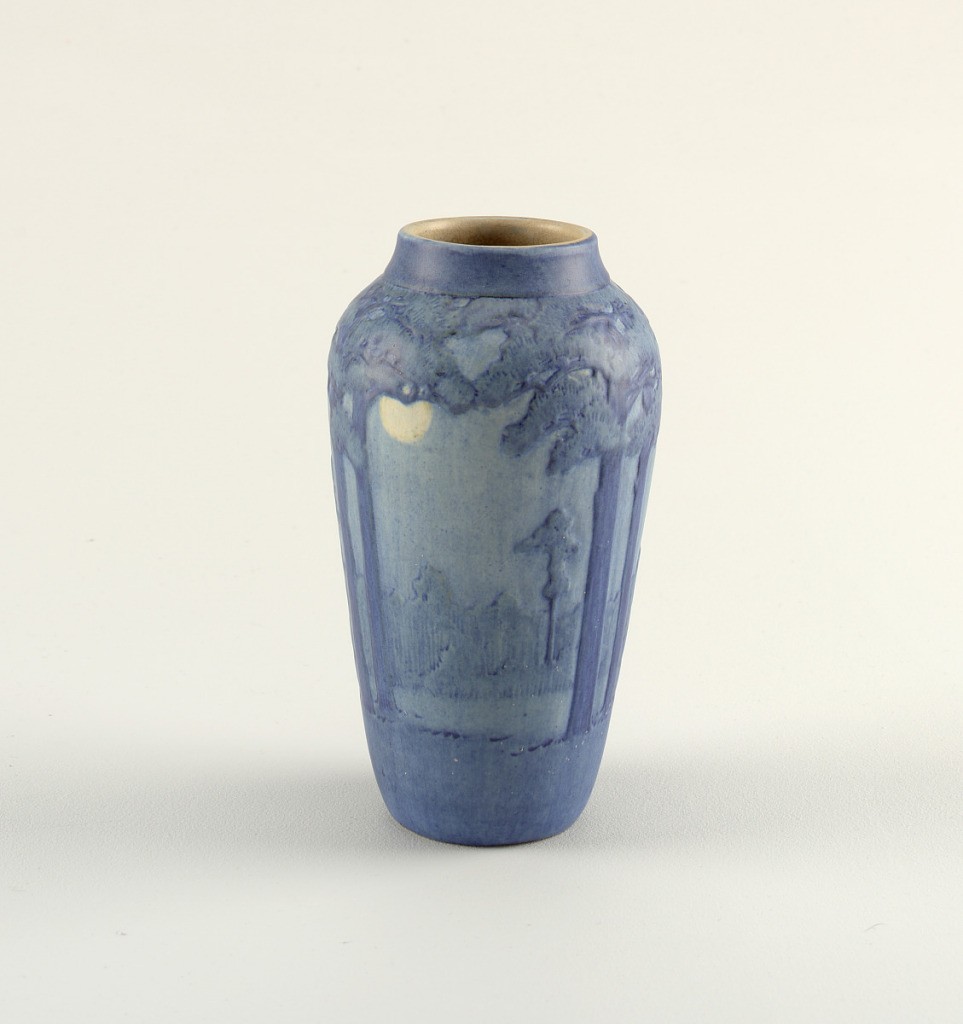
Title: Vase
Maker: Joseph Fortune Meyer, 1848 – 1931
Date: ca. 1917
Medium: earthenware
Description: Tall ovoid footless body, low slightly concave neck, large lipless mouth. In monochrome blues three repeats with slight variationsin low relief encircle body showing two tall-trunked trees in foreground of grass, smaller tree in foliage background, portion of full moon in one repeat. Mat-glazed buff interior, unglazed underbase shows tan clay body.